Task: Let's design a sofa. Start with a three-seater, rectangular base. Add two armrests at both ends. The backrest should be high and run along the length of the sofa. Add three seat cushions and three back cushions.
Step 304:
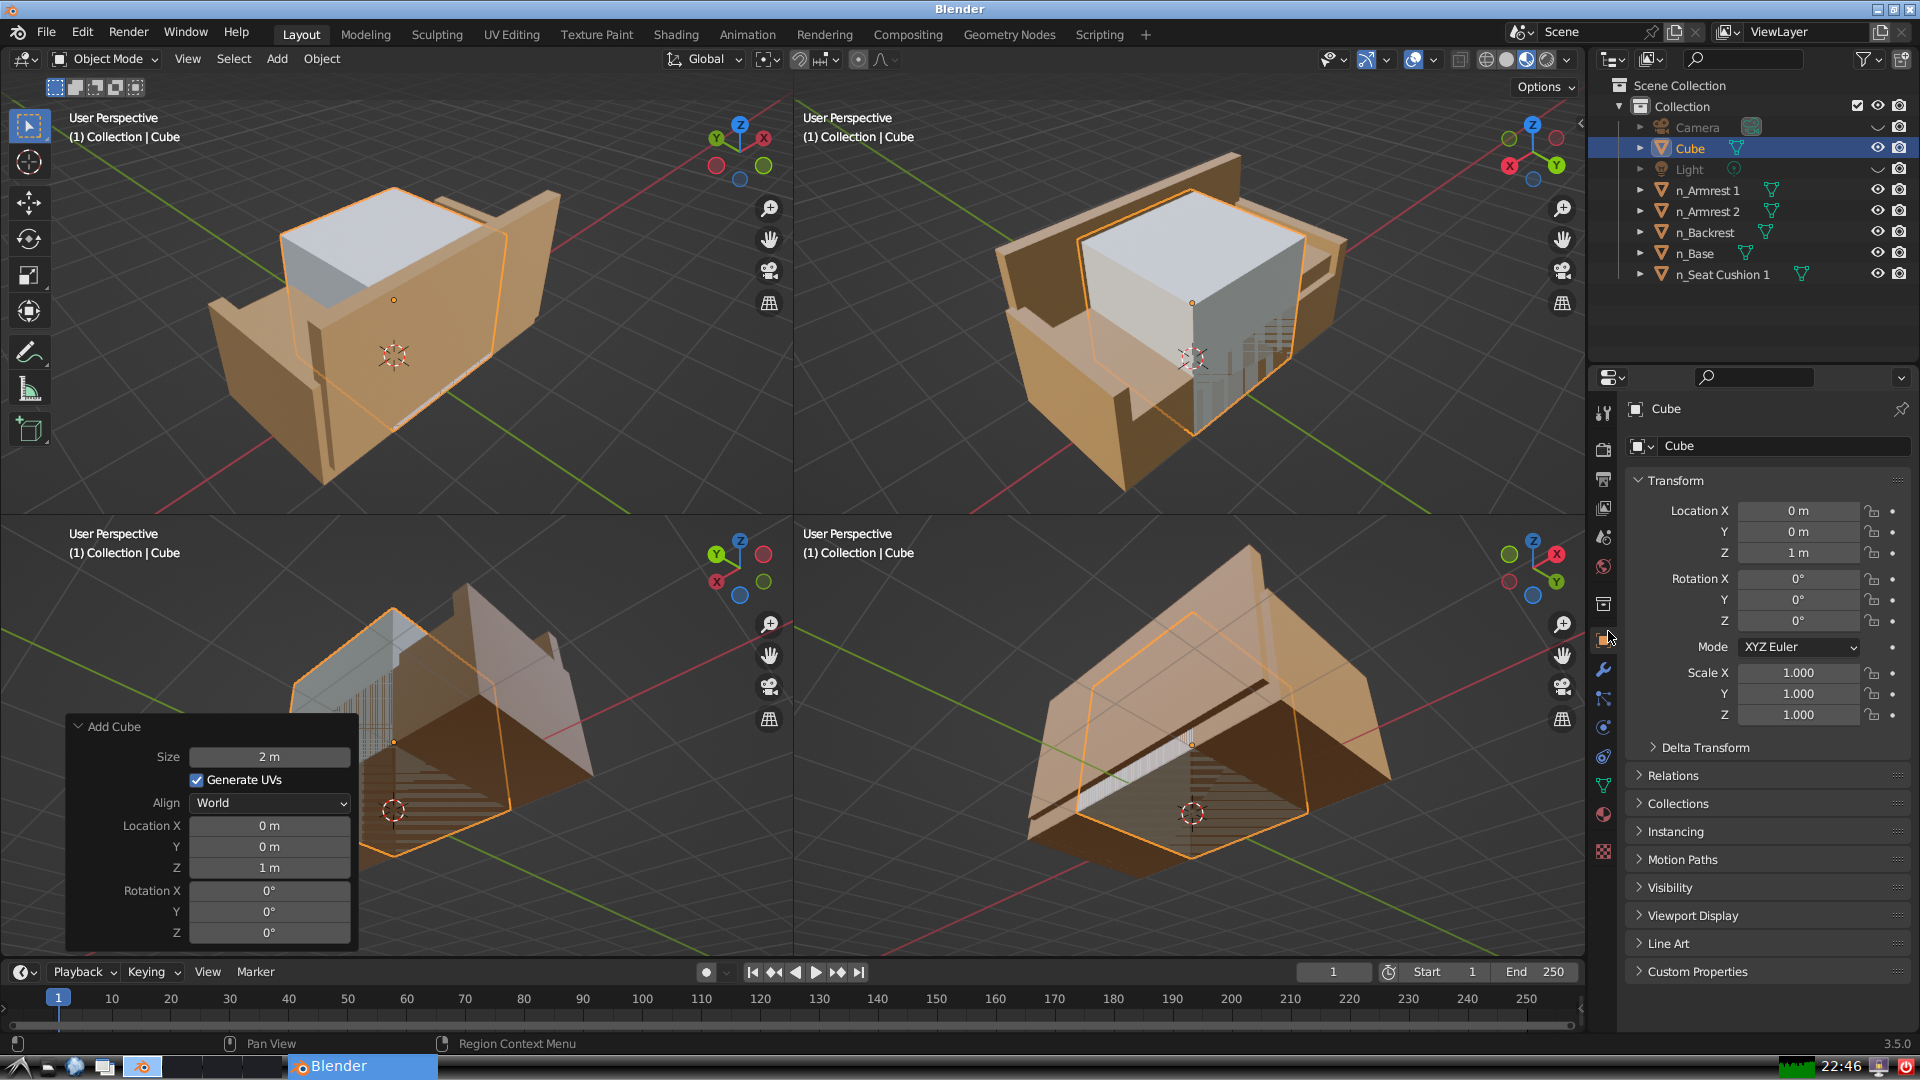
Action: {"mouse_move": [1732, 445]}